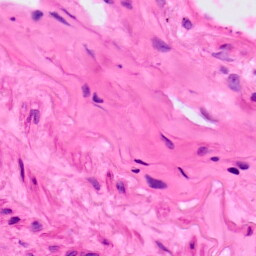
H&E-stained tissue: Lung